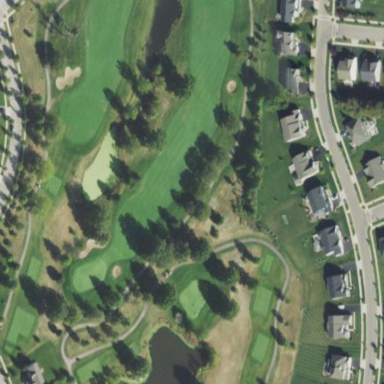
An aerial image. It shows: Grassy area designated as golf fairway.